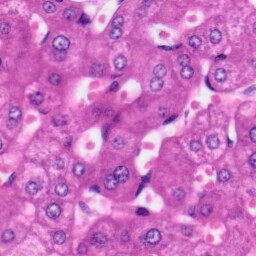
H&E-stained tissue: Liver